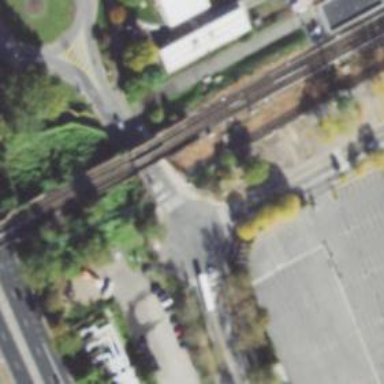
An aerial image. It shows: Electrified railway with rail tracks.